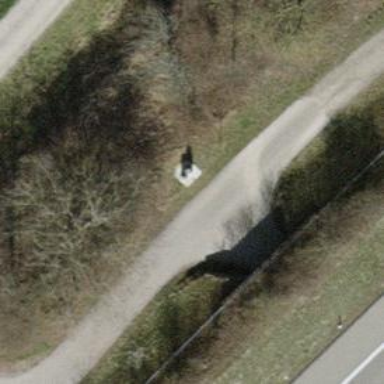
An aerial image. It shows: Guidepost with information.